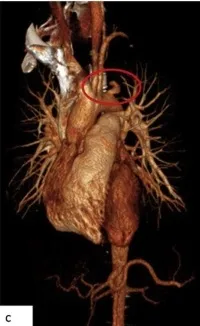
C: Coronal reconstructed. There is outpouching contrast content reverse 'S' shape structure of the aorta lateral to the left subclavian artery with peripheral density as shown by.
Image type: radiology (ct)